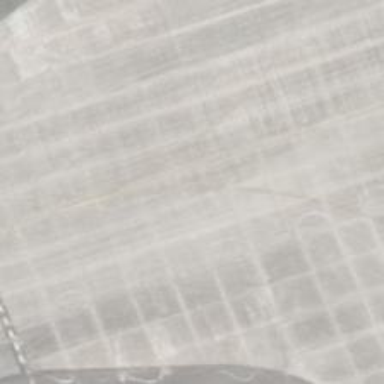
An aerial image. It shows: Taxiway at the airport with concrete surface.